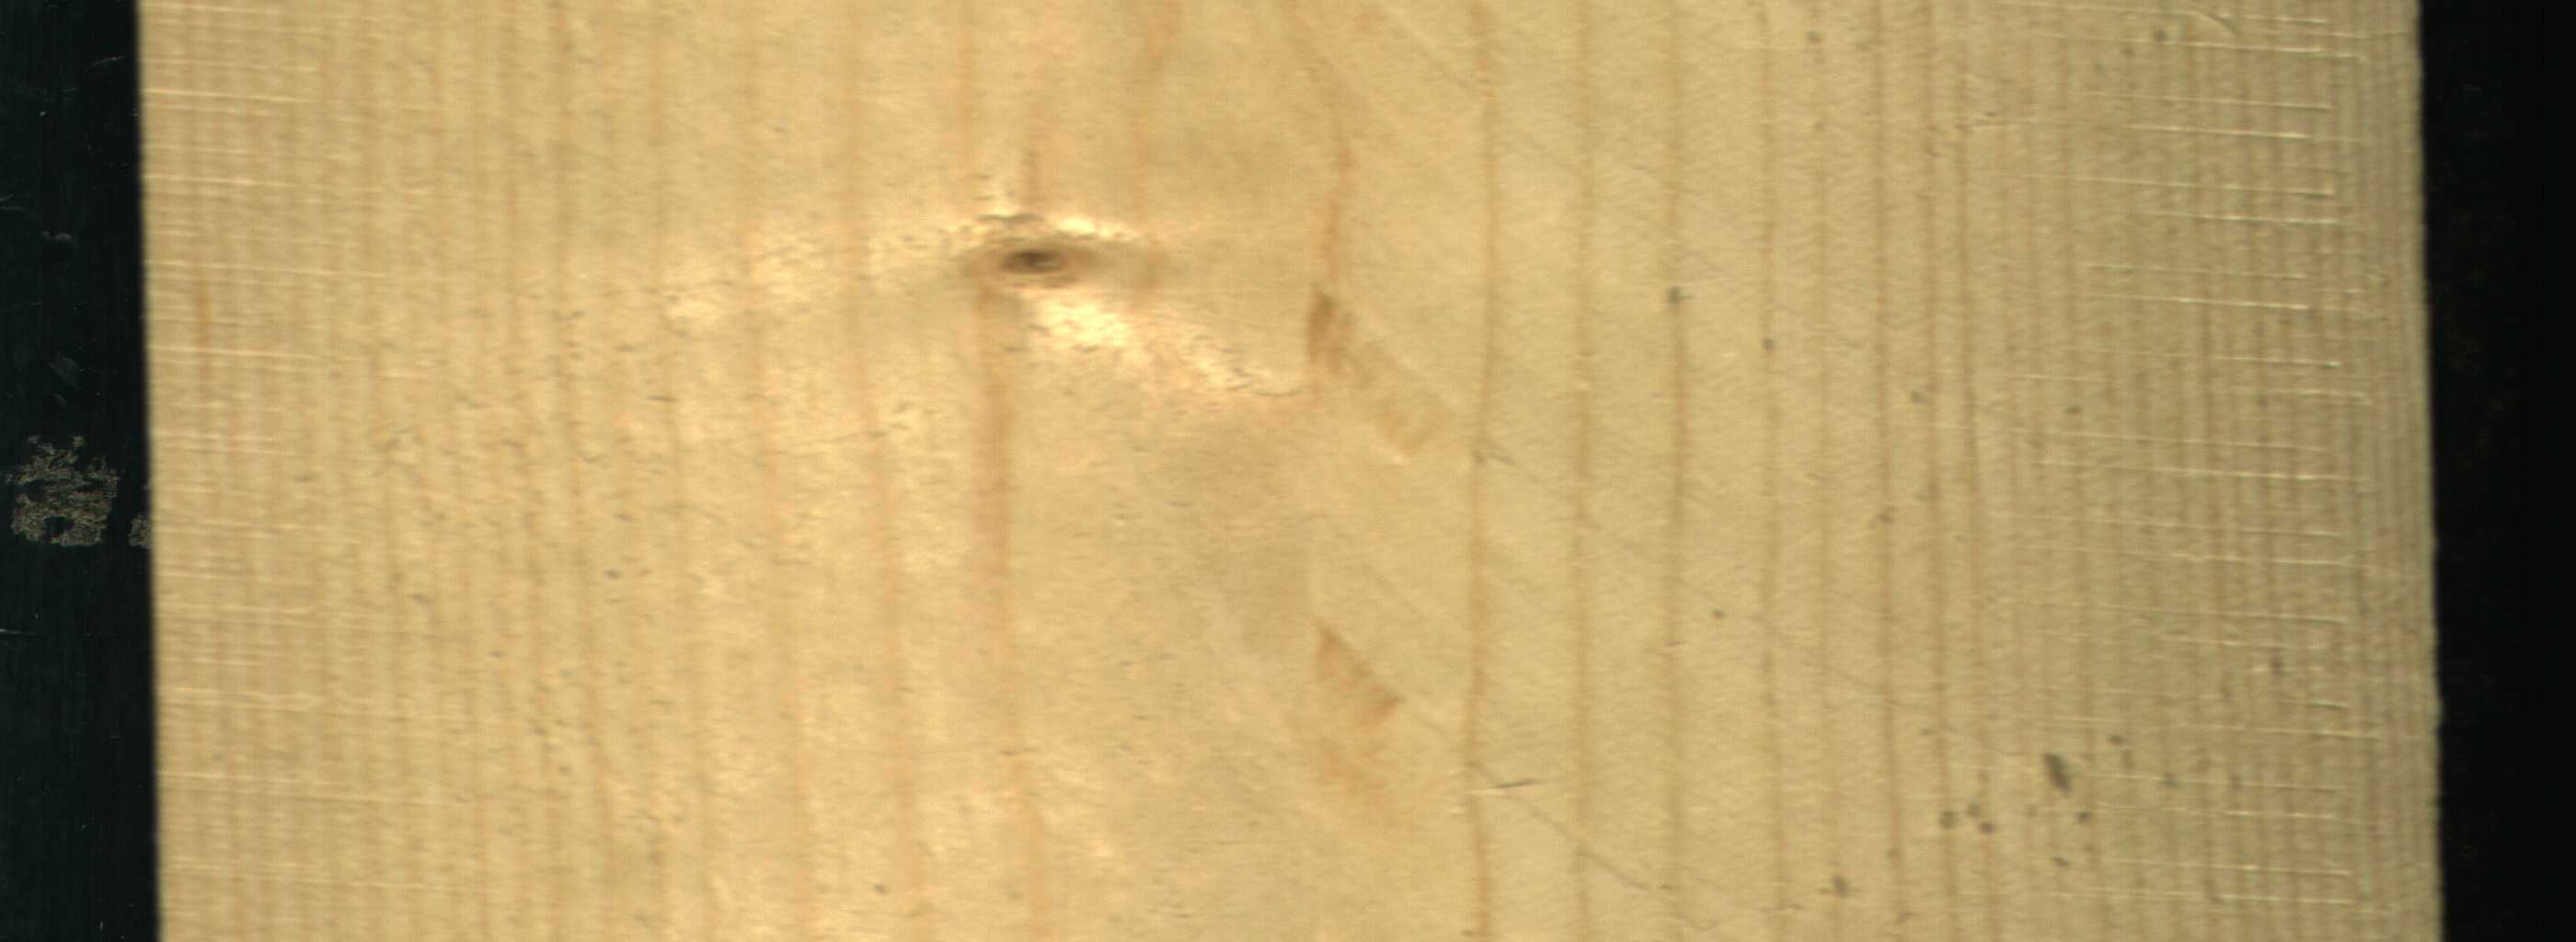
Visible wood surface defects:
Live_Knot